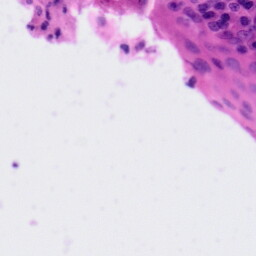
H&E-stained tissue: Tonsil